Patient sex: M
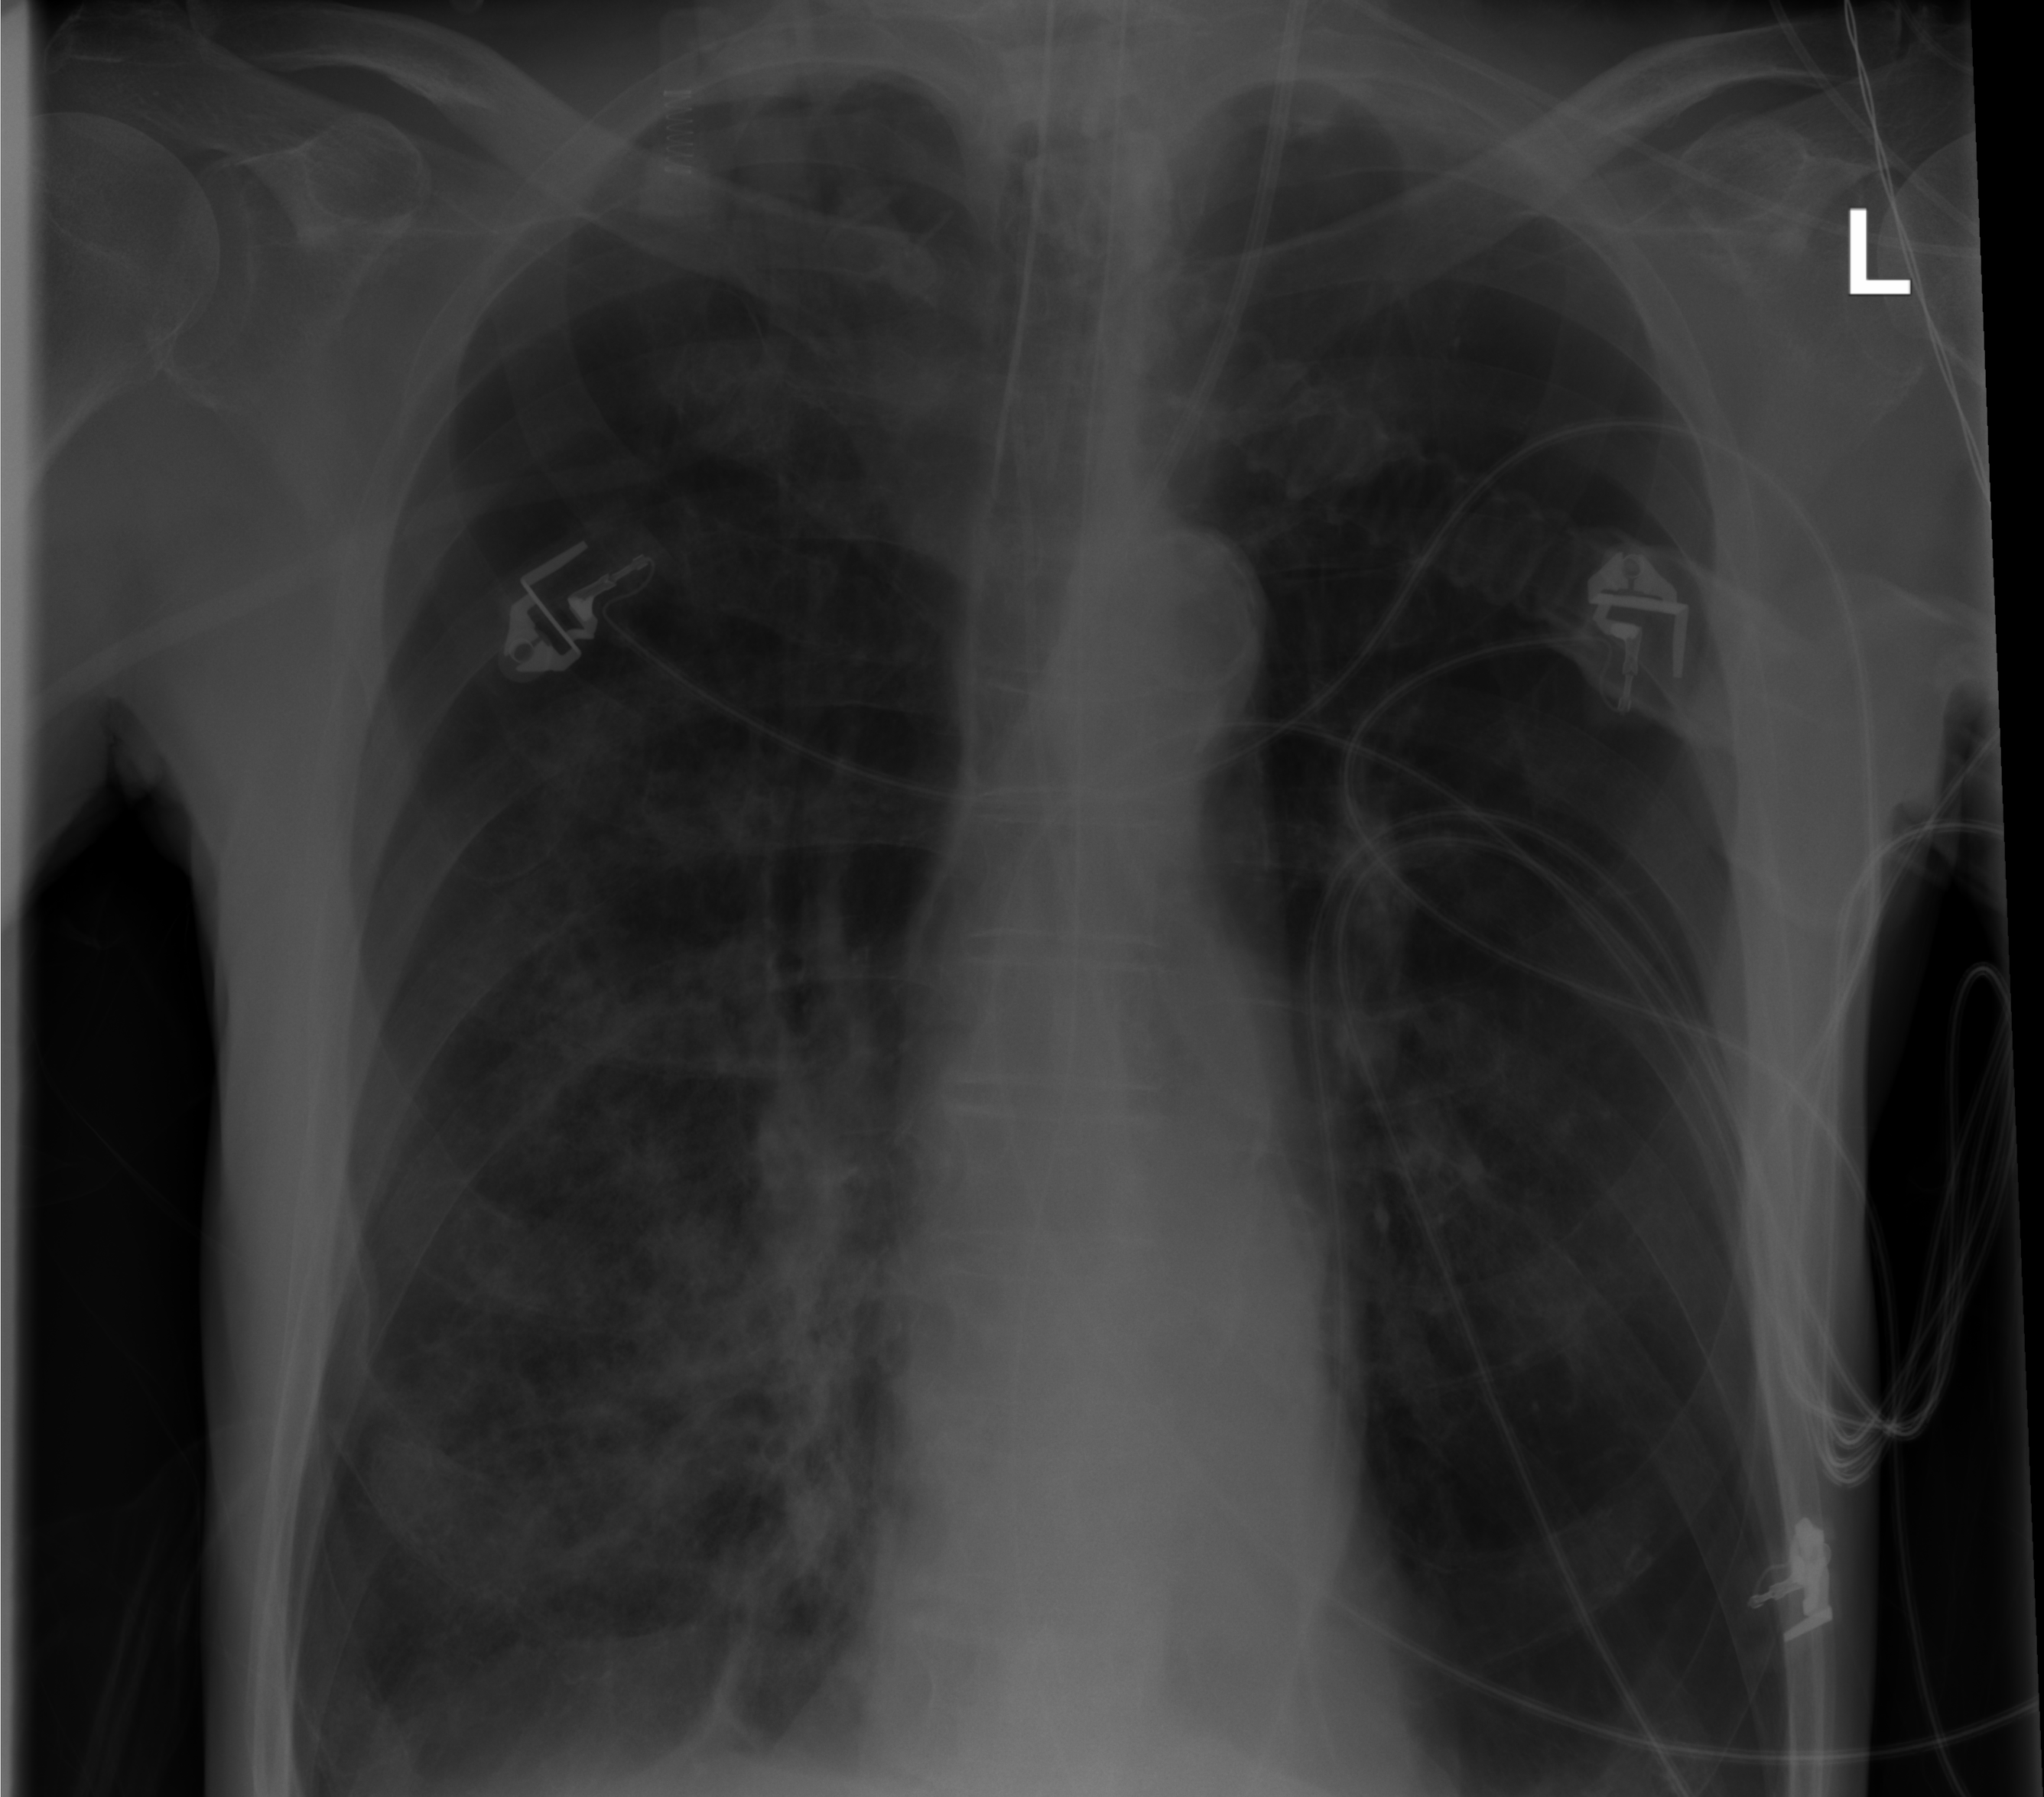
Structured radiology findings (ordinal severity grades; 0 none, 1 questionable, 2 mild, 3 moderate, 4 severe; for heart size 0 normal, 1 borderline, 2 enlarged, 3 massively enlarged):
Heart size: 0
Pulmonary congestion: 0
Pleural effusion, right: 2
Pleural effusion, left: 0
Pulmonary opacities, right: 3
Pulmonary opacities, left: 1
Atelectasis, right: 2
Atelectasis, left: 0